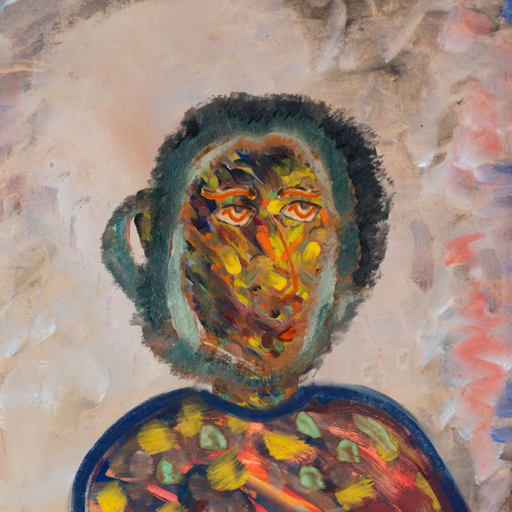
Background: Roy_Bahadur, Head And Neck Side: An_Impression, Face Side: Experience, Bust: Mother_And_Son_Mother, Hair Side: Boggyland, Head Accessory: Blank, Second Necklace: Blank, Necklace: Blank, Baby: Blank